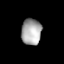
Tissue: lung
Cell type: Endothelial cells
Senescence score: 0.6331
Nuclear area (px): 511
Mean DAPI intensity: 168.429